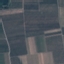
Land use / land cover: PermanentCrop